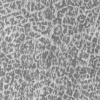
Atmospheric dust classification: not_dusty